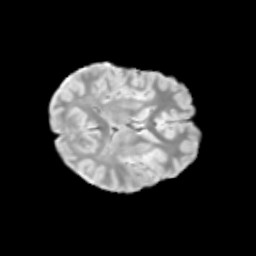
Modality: T2w
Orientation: axial
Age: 10
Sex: male
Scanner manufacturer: siemens
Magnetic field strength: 3 T
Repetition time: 3.8 s
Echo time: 0.07 s